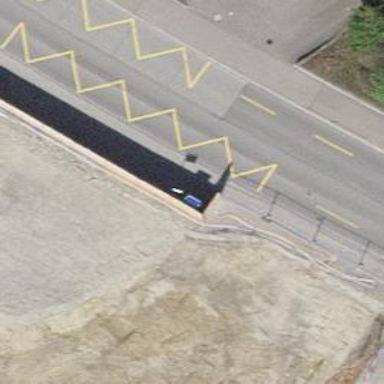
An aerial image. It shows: Marked road crossing.